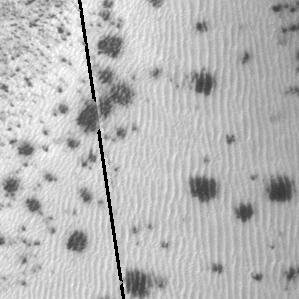
Label: frost